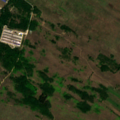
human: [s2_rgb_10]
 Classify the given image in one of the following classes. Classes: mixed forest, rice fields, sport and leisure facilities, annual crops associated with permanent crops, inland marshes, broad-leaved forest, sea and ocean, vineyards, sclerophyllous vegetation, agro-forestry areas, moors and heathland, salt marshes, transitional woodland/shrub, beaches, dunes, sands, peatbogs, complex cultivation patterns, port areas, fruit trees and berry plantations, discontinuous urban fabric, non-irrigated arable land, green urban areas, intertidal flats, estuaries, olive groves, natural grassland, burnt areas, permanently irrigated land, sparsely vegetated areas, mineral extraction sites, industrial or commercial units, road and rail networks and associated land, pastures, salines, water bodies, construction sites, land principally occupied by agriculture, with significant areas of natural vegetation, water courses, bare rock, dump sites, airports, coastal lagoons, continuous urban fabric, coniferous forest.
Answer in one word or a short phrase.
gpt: industrial or commercial units, pastures, natural grassland, transitional woodland/shrub